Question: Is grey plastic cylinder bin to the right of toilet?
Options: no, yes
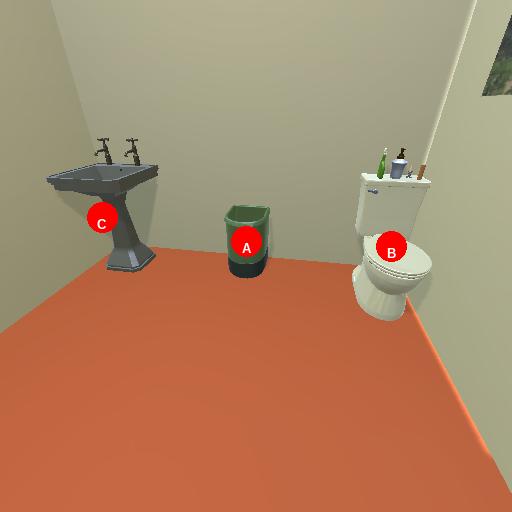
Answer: no